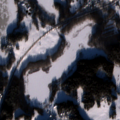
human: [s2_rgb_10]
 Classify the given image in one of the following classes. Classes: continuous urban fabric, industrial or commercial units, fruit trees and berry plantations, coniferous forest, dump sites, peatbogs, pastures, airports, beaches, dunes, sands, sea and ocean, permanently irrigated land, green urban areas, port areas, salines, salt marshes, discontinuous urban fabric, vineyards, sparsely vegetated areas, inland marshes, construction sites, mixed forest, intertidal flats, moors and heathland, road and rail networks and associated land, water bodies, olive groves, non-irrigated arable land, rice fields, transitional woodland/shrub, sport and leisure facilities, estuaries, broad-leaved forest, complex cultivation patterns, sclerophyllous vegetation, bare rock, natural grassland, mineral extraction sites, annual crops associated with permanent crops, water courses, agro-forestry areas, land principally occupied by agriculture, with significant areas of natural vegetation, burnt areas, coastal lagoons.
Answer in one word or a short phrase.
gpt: discontinuous urban fabric, land principally occupied by agriculture, with significant areas of natural vegetation, broad-leaved forest, mixed forest, inland marshes, water bodies